Question: Summary:
I have created a repository on GitHub, then I push my code to the repository 'git push --set-upstream http://XXXXXXXXX master', it works!
Here is the master branch:

When I use another laptop pull it into local, 'git clone http://XXXXXXX' it works, but the only main branch, not master branch, I don't know why.
<URL>
<URL>
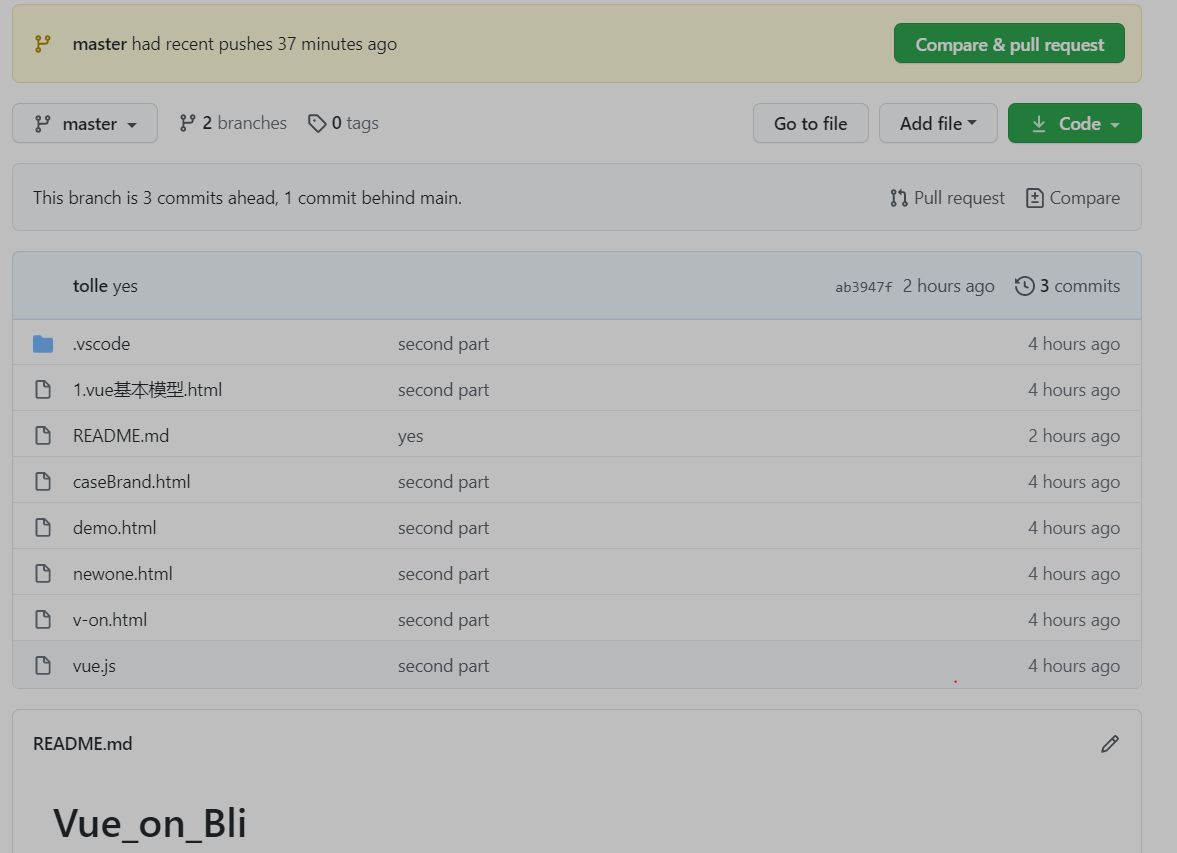
Answer: It seems like you just need to check out the branch you want to be on.
'''
git fetch
git checkout master
git pull
'''